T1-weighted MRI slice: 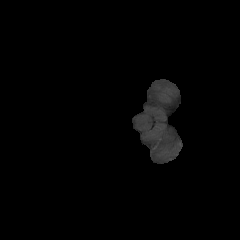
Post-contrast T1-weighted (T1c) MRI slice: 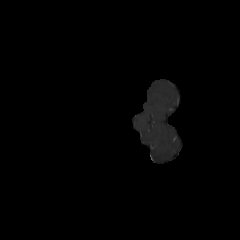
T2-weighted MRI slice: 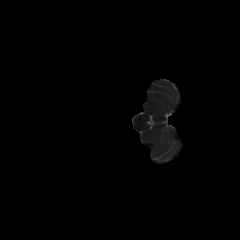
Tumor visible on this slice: no